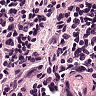
Metastatic tissue present: no